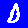
Digit: 0